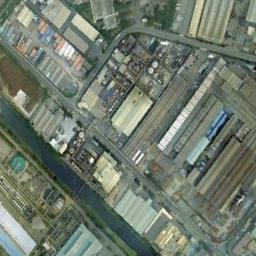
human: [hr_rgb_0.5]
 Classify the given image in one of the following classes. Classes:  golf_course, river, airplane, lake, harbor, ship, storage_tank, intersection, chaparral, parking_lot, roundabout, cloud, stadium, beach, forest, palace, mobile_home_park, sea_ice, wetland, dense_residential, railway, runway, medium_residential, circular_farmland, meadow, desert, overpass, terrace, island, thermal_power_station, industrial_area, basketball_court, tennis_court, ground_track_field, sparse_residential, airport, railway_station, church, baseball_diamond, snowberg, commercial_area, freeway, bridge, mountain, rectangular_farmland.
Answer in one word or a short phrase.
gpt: industrial_area